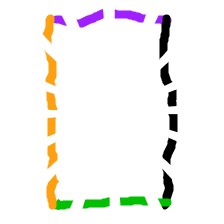
Shape: rectangle